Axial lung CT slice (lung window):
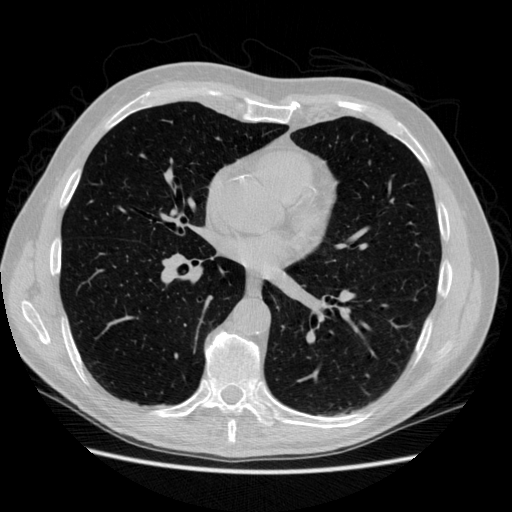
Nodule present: no